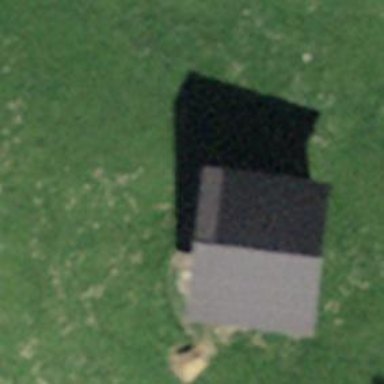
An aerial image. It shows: Rural barn.